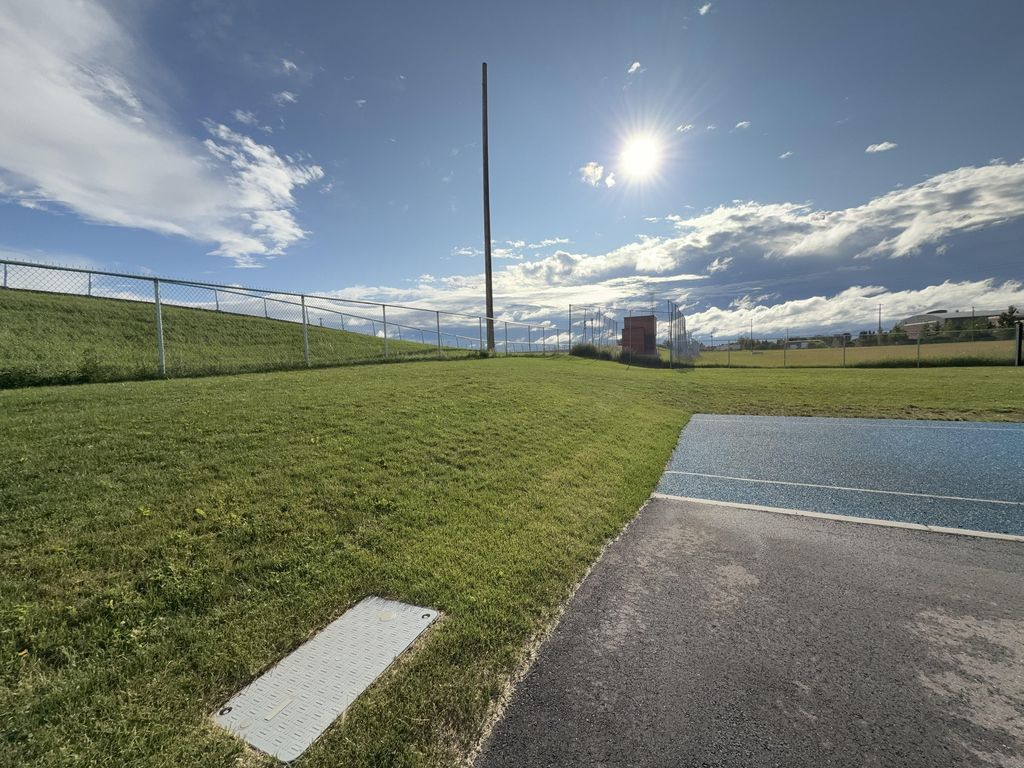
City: calgary